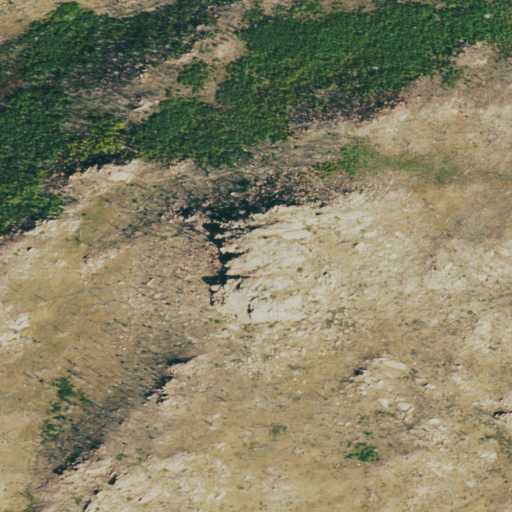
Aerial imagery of mountain in Colorado named Fairview Peak containing only shrub